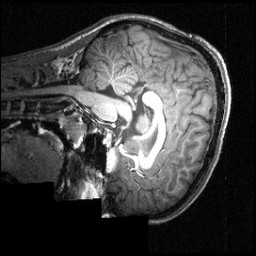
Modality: T1w
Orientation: sagittal
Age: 16
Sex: male
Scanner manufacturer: siemens
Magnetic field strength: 3.951 T
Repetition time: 1.5 s
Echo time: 0.00335 s